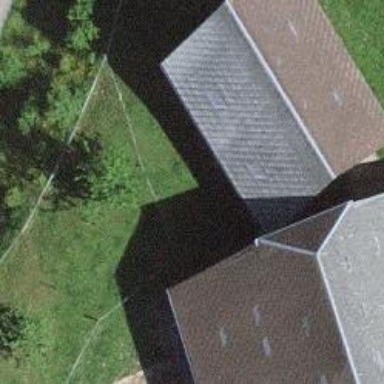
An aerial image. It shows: Barn.